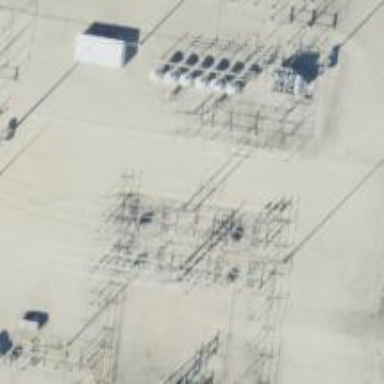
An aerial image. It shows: Switch used for power control.